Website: macys
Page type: billing-address
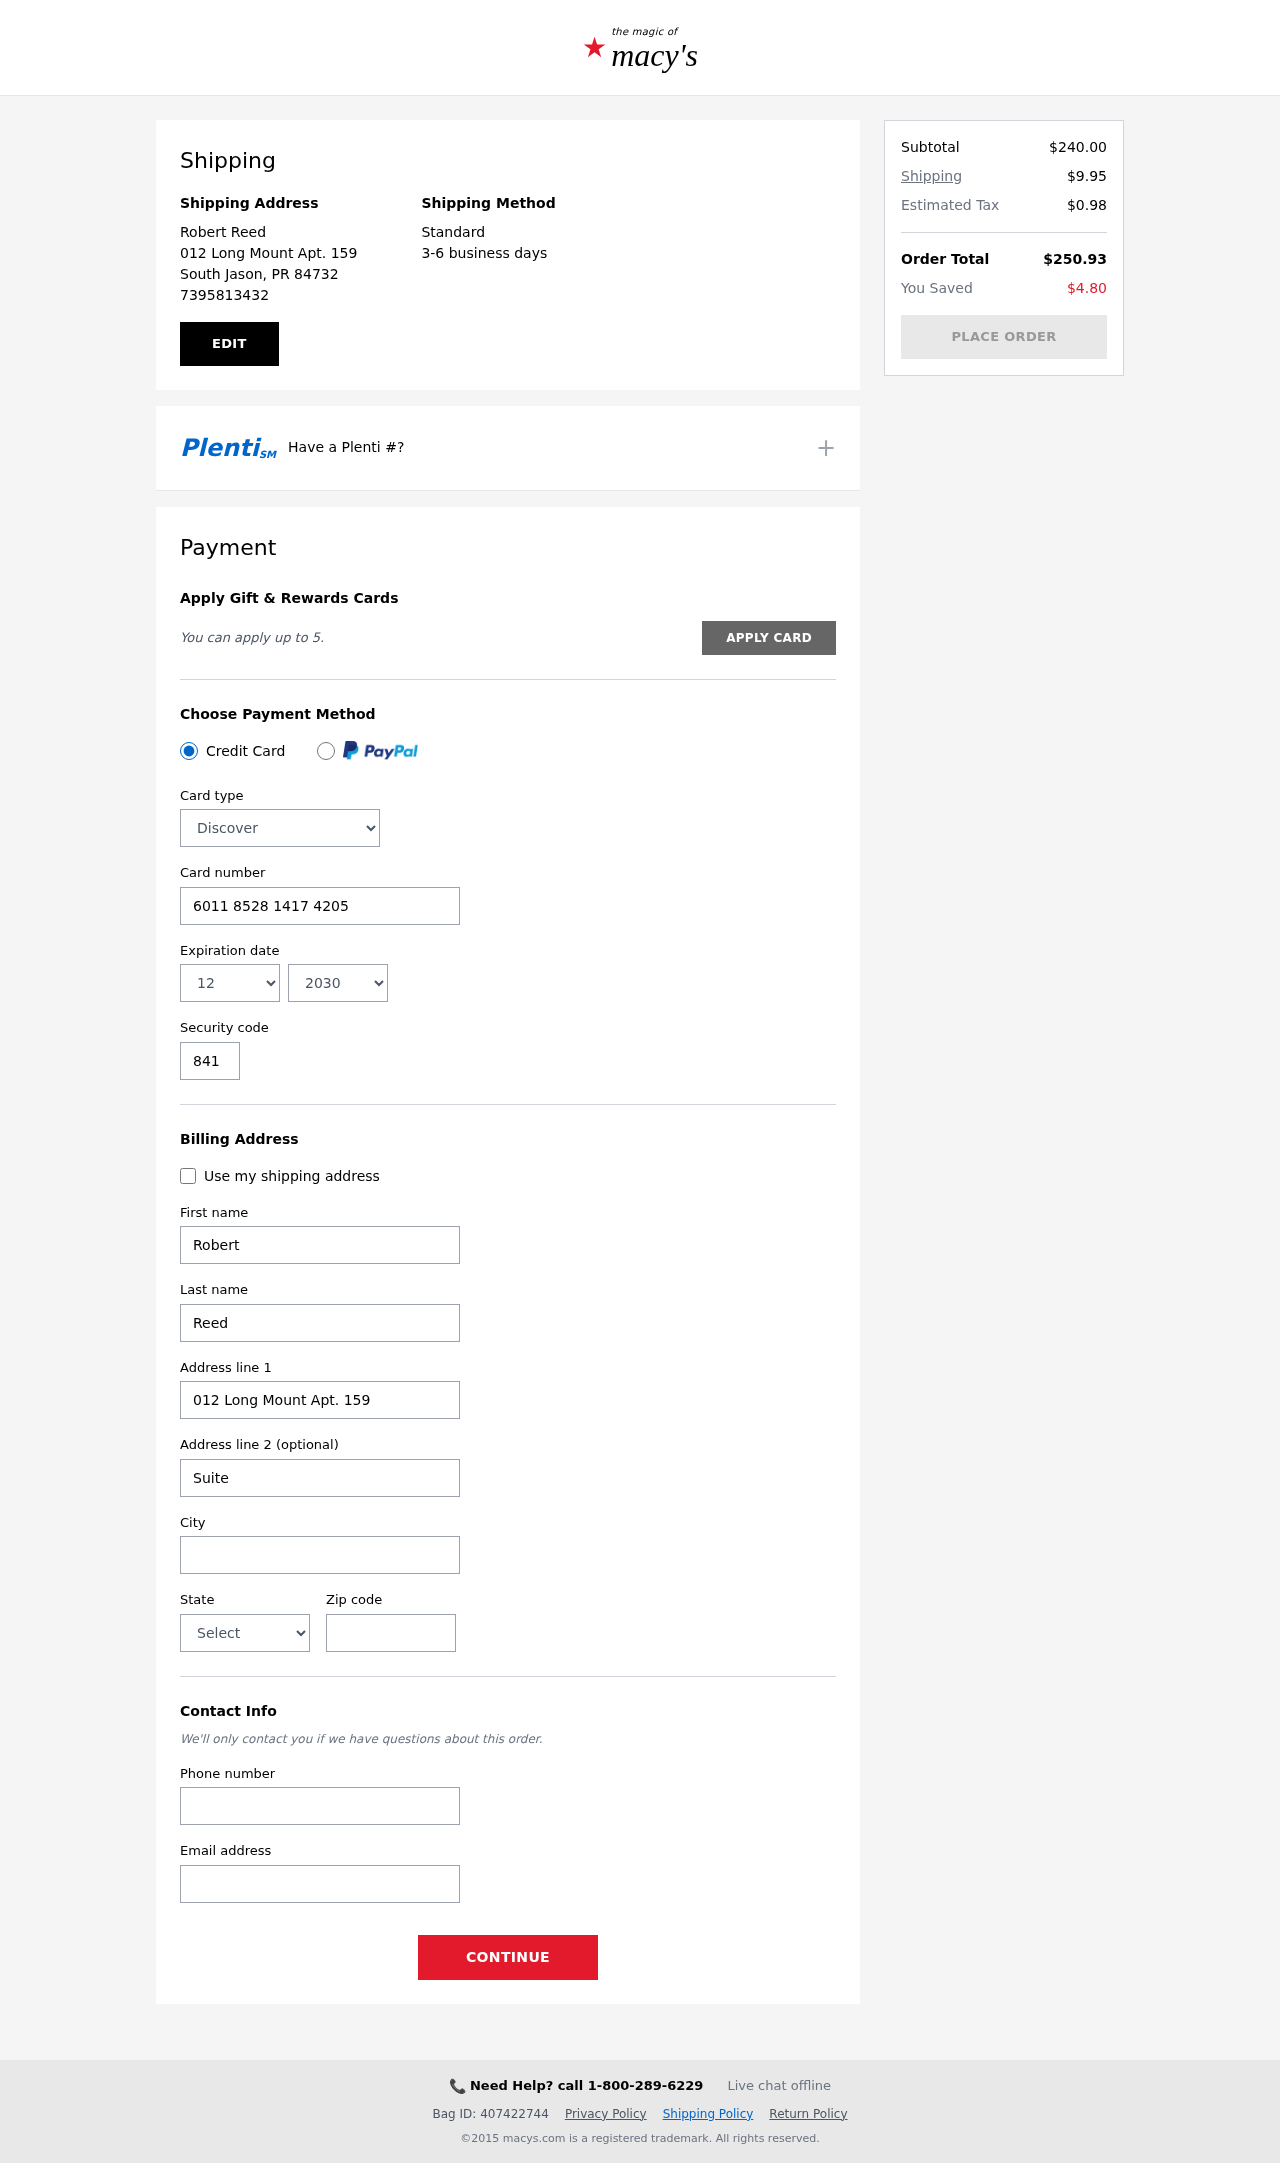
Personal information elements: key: PII_CARD_CVV
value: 841
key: PII_CARD_EXPIRY_MONTH
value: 12
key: PII_CARD_EXPIRY_YEAR
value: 30
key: PII_CARD_NUMBER
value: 6011 8528 1417 4205
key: PII_CARD_TYPE
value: Discover
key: PII_CITY
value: South Jason
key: PII_CITY_STATE_ZIP
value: South Jason, PR 84732
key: PII_EMAIL
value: robert.reed@gmail.com
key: PII_FIRSTNAME
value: Robert
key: PII_FULLNAME
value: Robert Reed
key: PII_LASTNAME
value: Reed
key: PII_PHONE
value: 7395813432
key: PII_POSTCODE
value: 84732
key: PII_STATE
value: PR
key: PII_STREET
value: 012 Long Mount Apt. 159
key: PII_STREET2
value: Suite 578
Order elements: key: ORDER_SUBTOTAL
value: $240.00
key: ORDER_SHIPPING_COST
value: $9.95
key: ORDER_TAX
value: $0.98
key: ORDER_TOTAL
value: $250.93
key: ORDER_SAVINGS
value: $4.80